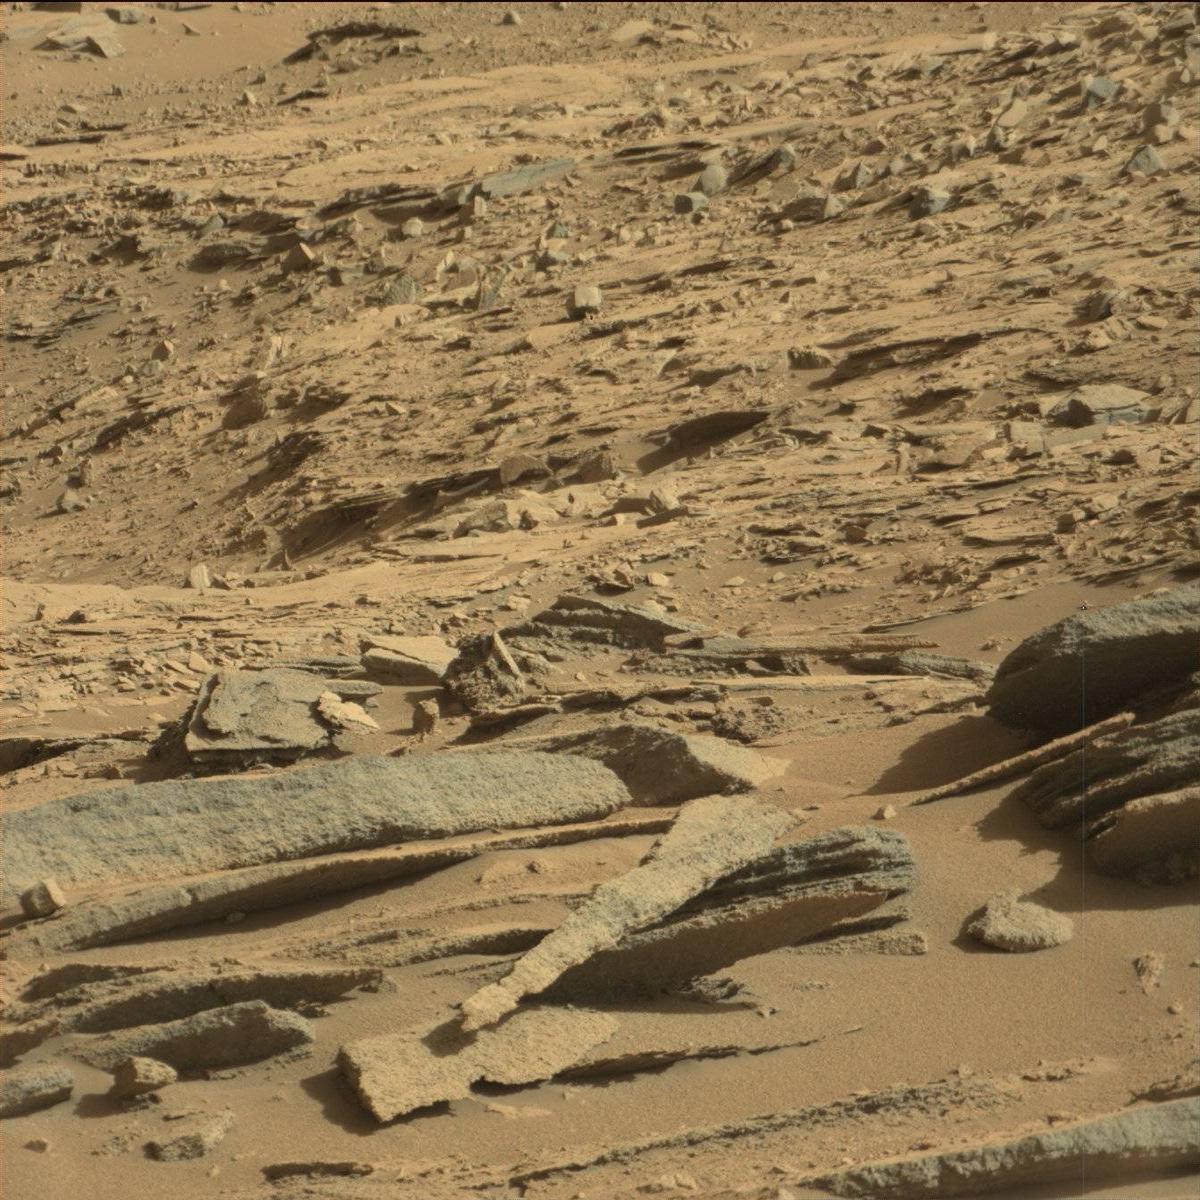
Terrain classes present: Bedrock, Sand / Soil